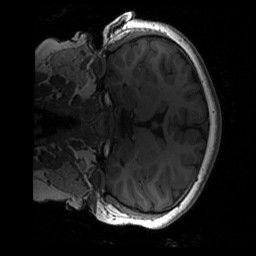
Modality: T1w
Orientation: coronal
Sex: female
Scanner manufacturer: siemens
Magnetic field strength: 3 T
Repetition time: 1.9 s
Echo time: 0.00243 s